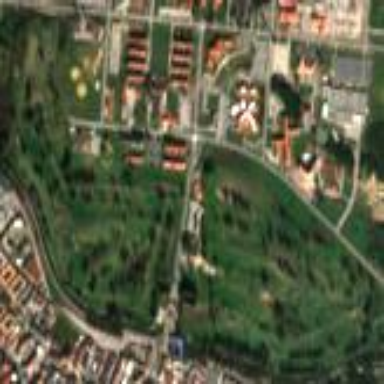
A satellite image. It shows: Golf course surrounded by greenery.